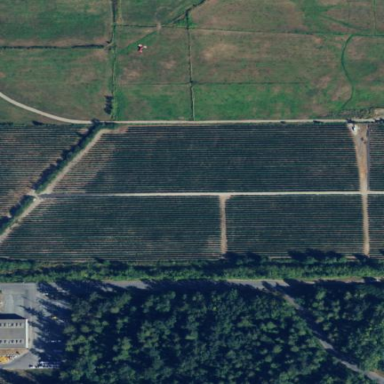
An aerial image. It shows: Orchard.